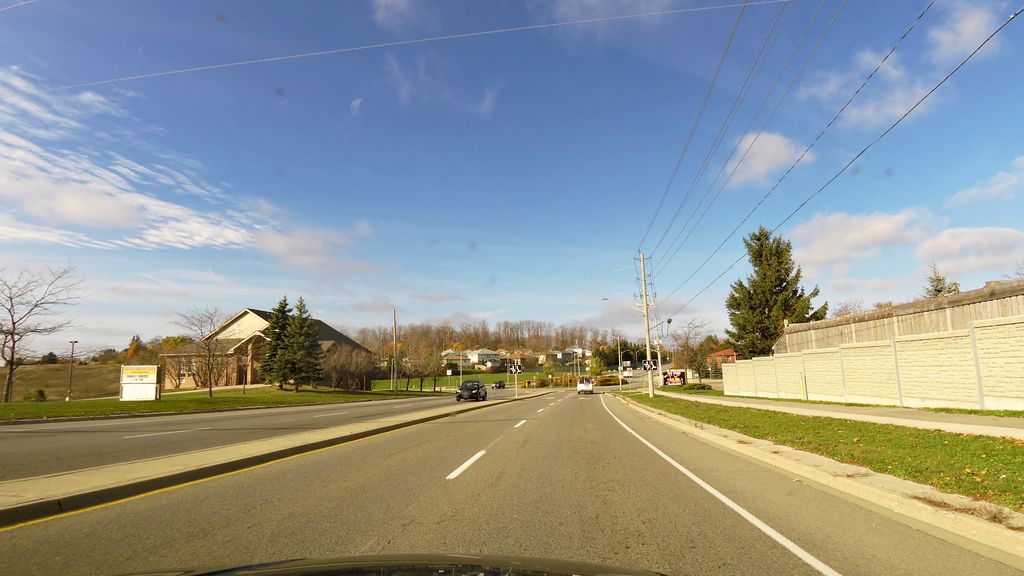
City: kitchener-waterloo